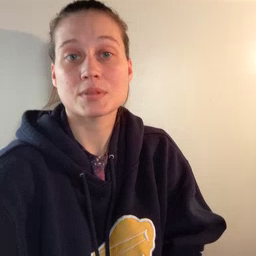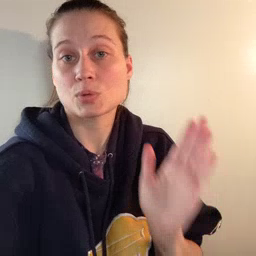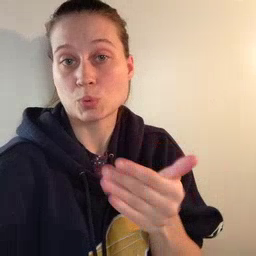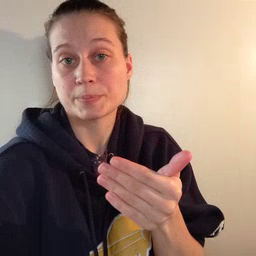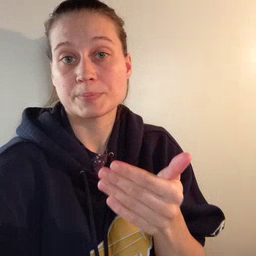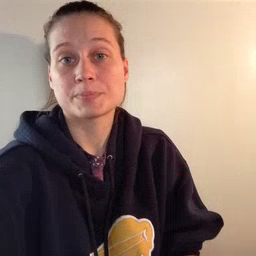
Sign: room